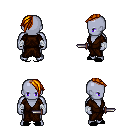
a pixel art fantasy rpg character, male body template, dark elf, purple skin, brown robe, red pants, dark blonde long mohawk hairstyle, white cloth bandages, black slippers, dagger, four views (front, back, left, right), 2x2 character sprite sheet, small pixel art, hard edges, no anti-aliasing